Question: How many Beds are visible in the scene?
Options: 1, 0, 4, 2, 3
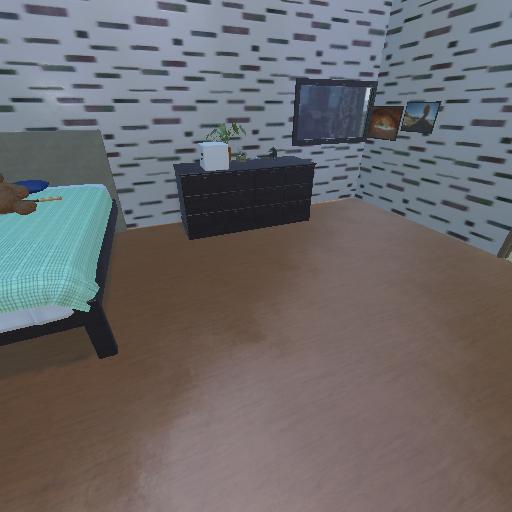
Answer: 1